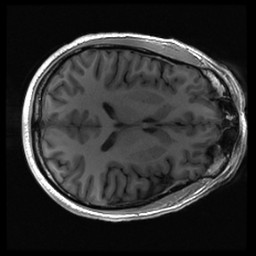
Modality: inplaneT1
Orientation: axial